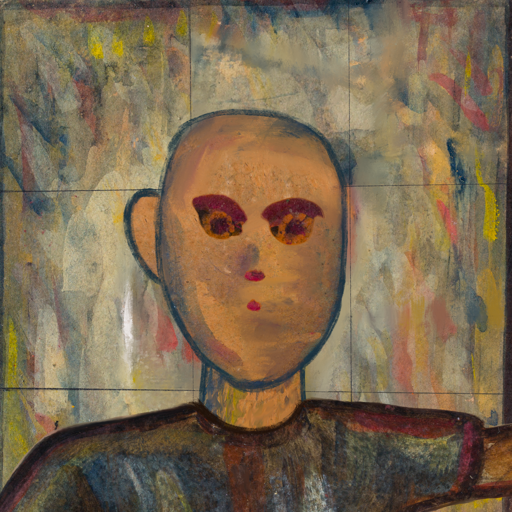
Background: GypsyMother, Head And Neck Front: In_The_Sun, Face Front: Doll, Bust: Mosgoul, Hair Front: Blank, Head Accessory: Blank, Second Necklace: Blank, Necklace: Blank, Baby: Blank